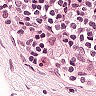
Metastatic tissue present: no